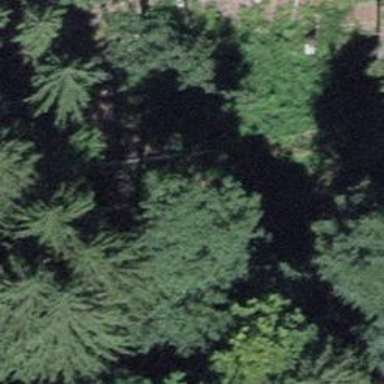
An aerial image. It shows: Path.